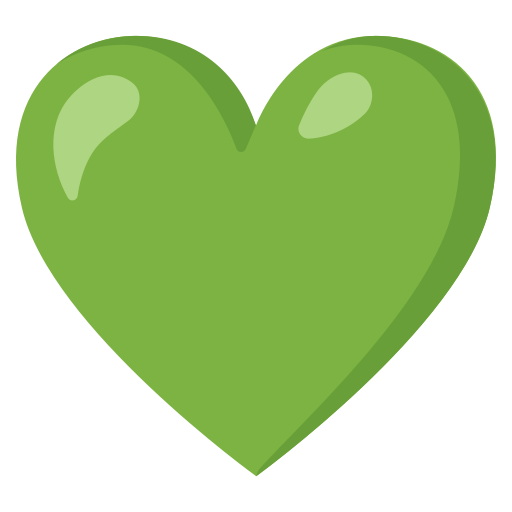
Emoji: 💚